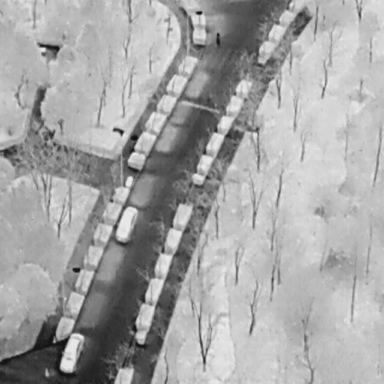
There are three objects shown in the infrared image, including two Cars, and a Person.